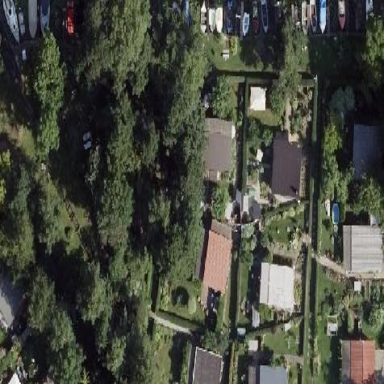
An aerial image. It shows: Plot in the allotments.